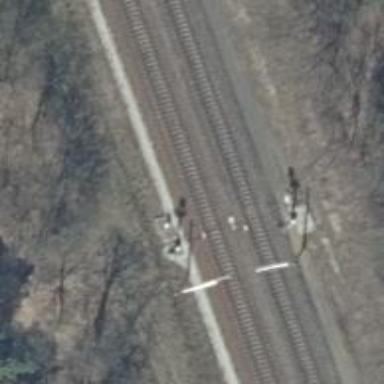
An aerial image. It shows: Railway signal with block marker for train protection.